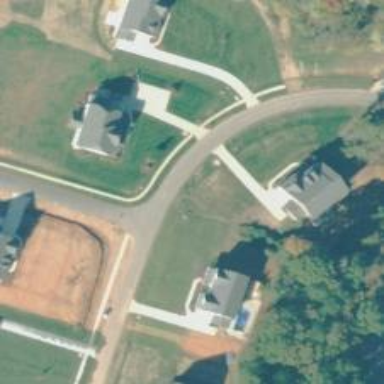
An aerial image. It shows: Residential road with sidewalk on the left side.